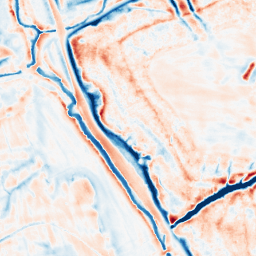
Category: edge_preserving
Decomposition family: bilateral
Decomposition parameters: d: 21
sigma_color: 50
sigma_space: 25
Upsampling method: linear_exact
Upsampling parameters: scale: 4
Upsampling scale: 4